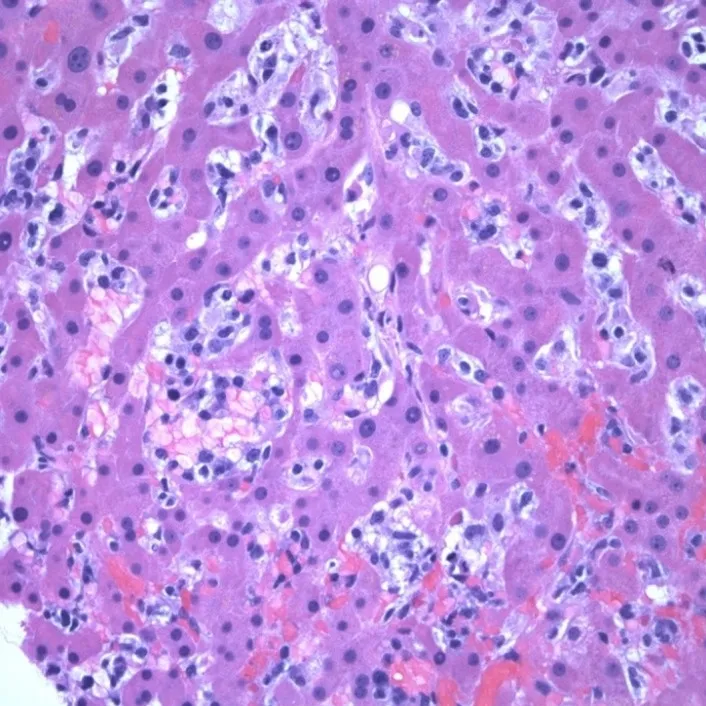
Liver biopsy. High power view. Sinusoidal infiltration of hepatic sinusoids by lymphocytes.
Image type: pathology (h&e)